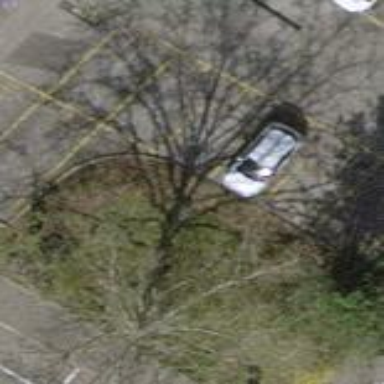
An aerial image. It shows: Parking area with surface.